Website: macys
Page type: cart
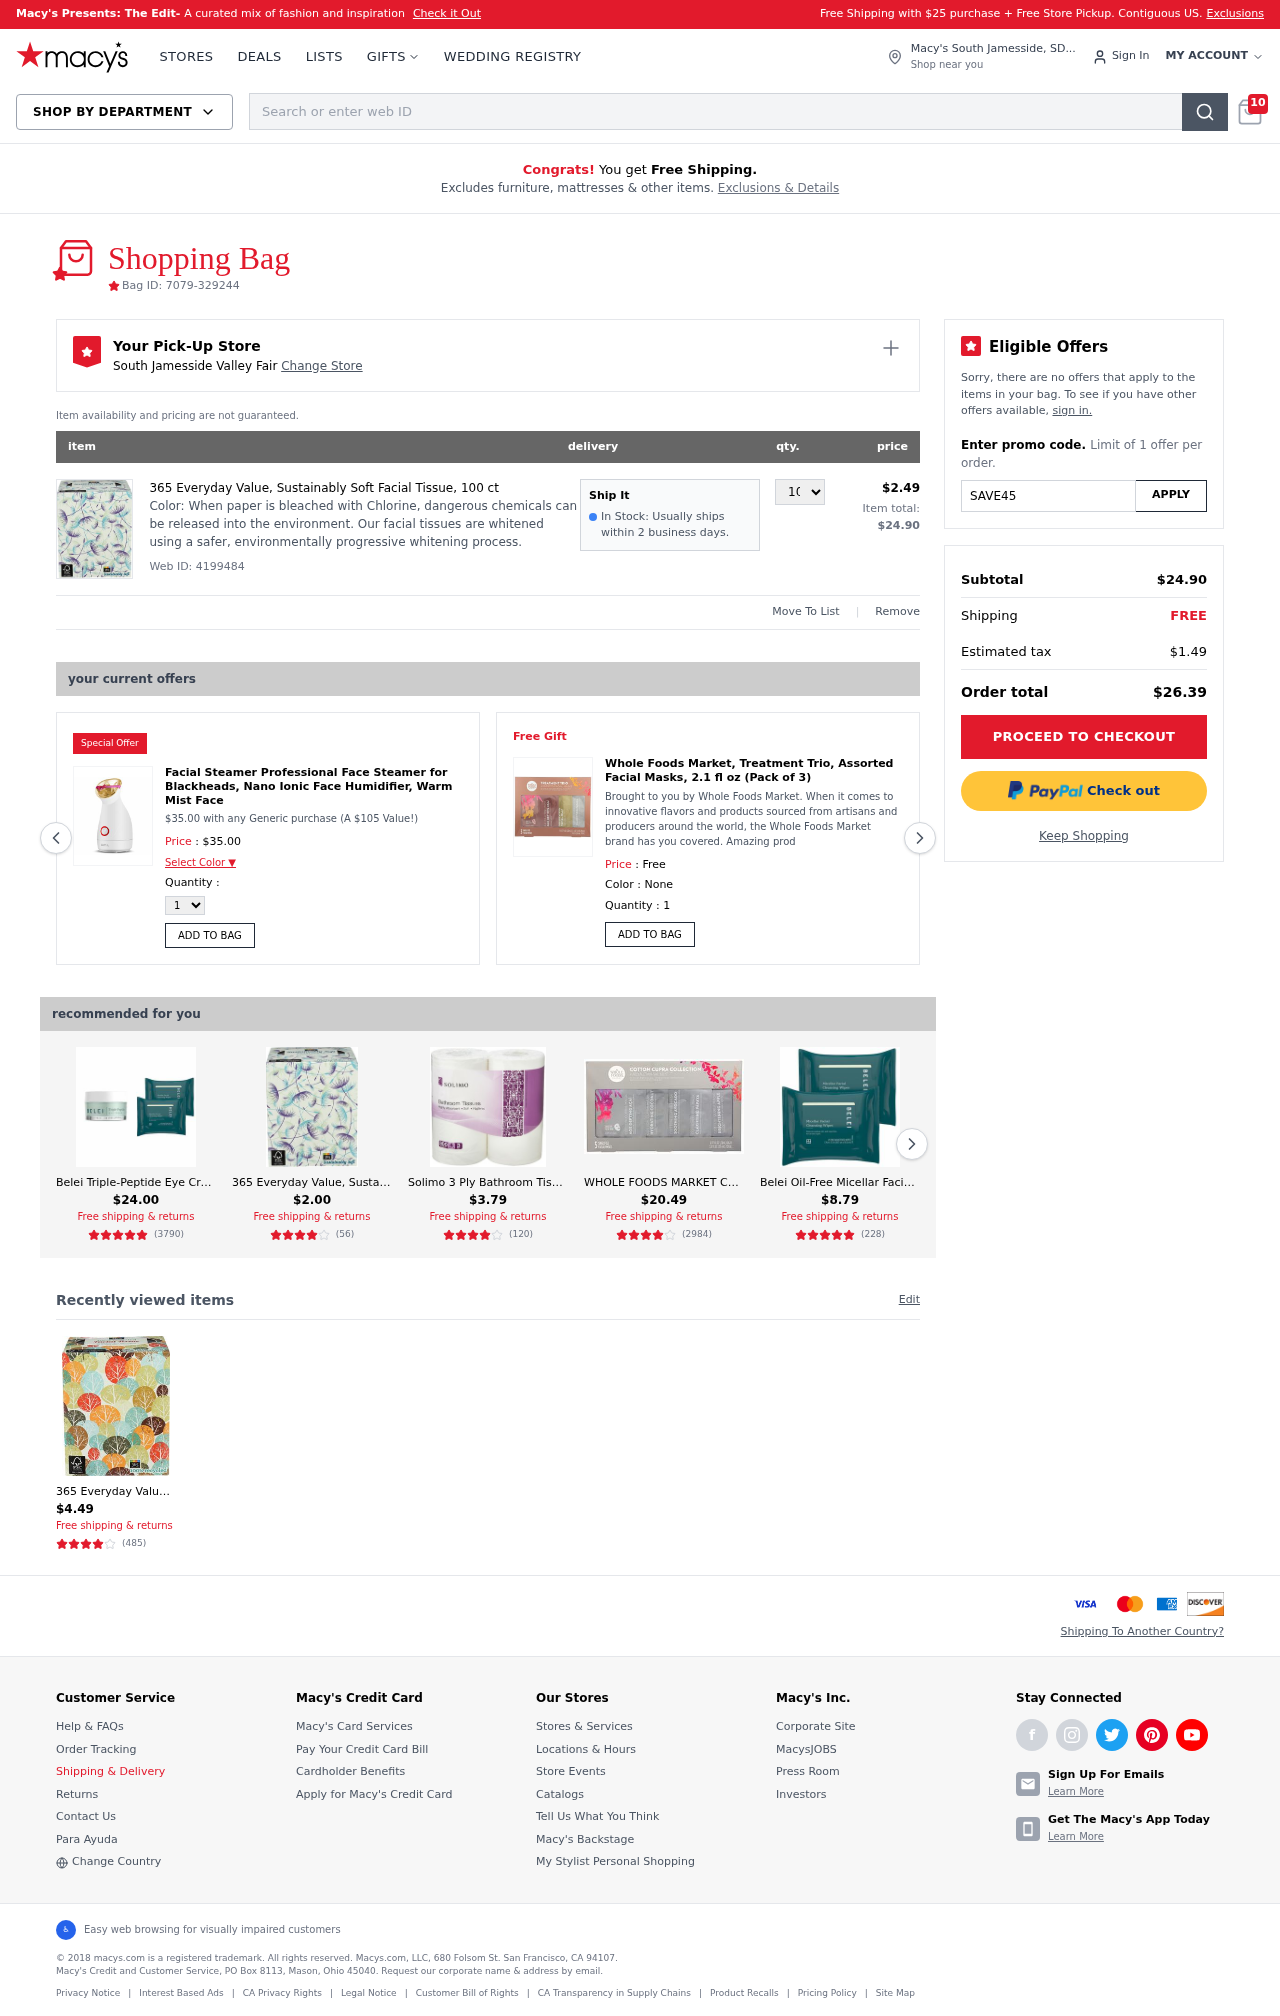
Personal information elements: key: PII_CITY
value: South Jamesside Valley Fair Change Store
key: PII_CITY_STATE
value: South Jamesside, SD
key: PII_PROMO_CODE
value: SAVE45
Product elements: key: PRODUCT1_DESC
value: When paper is bleached with Chlorine, dangerous chemicals can be released into the environment. Our facial tissues are whitened using a safer, environmentally progressive whitening process.
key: PRODUCT1_NAME
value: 365 Everyday Value, Sustainably Soft Facial Tissue, 100 ct
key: PRODUCT1_PRICE
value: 2.49
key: PRODUCT1_QUANTITY
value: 10
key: PRODUCT2_NAME
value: Facial Steamer Professional Face Steamer for Blackheads, Nano Ionic Face Humidifier, Warm Mist Face
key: PRODUCT2_PRICE
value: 35
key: PRODUCT3_DESC
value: Brought to you by Whole Foods Market.  When it comes to innovative flavors and products sourced from artisans and producers around the world, the Whole Foods Market brand has you covered. Amazing prod
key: PRODUCT3_NAME
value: Whole Foods Market, Treatment Trio, Assorted Facial Masks, 2.1 fl oz (Pack of 3)
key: PRODUCT4_NAME
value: Belei Triple-Peptide Eye Cream, Fragrance Free, Paraben Free, 0.5 Fluid Ounce (15 mL) & Oil-Free Mic
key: PRODUCT4_NUM_RATINGS
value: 3790
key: PRODUCT4_PRICE
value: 24
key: PRODUCT4_RATING
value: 5
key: PRODUCT5_NAME
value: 365 Everyday Value, Sustainably Soft Facial Tissue, 100 Count
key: PRODUCT5_NUM_RATINGS
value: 56
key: PRODUCT5_PRICE
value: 2
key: PRODUCT5_RATING
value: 4.2
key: PRODUCT6_NAME
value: Solimo 3 Ply Bathroom Tissue Toilet Paper Roll - 4 Rolls (160 gm/roll)
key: PRODUCT6_NUM_RATINGS
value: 120
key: PRODUCT6_PRICE
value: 3.79
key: PRODUCT6_RATING
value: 3.9
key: PRODUCT7_NAME
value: WHOLE FOODS MARKET Cotton Cupra Mask Gift Set, 1 EA
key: PRODUCT7_NUM_RATINGS
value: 2984
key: PRODUCT7_PRICE
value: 20.49
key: PRODUCT7_RATING
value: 3.8
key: PRODUCT8_NAME
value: Belei Oil-Free Micellar Facial Cleansing Wipes, Fragrance Free, Alcohol Free, 25 Count (Pack of 2)
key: PRODUCT8_NUM_RATINGS
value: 228
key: PRODUCT8_PRICE
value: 8.79
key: PRODUCT8_RATING
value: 4.9
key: PRODUCT9_NAME
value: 365 Everyday Value, 100% Recycled Facial Tissue, 95 Count
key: PRODUCT9_NUM_RATINGS
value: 485
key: PRODUCT9_PRICE
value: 4.49
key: PRODUCT9_RATING
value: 4.3
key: PRODUCT2_DESC
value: $35.00 with any Generic purchase (A $105 Value!)
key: PRODUCT1_WEB_ID
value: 4199484
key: PRODUCT1_TOTAL
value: $24.90
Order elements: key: ORDER_NUM_ITEMS
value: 10
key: ORDER_ID
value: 7079-329244
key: ORDER_SUBTOTAL
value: $24.90
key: ORDER_TAX
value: $1.49
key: ORDER_TOTAL
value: $26.39
Search elements: key: HEADER_SEARCH
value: Search or enter web ID